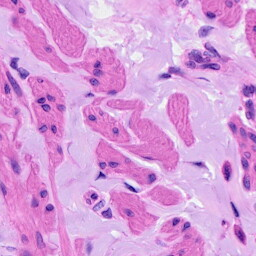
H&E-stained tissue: Ovarian